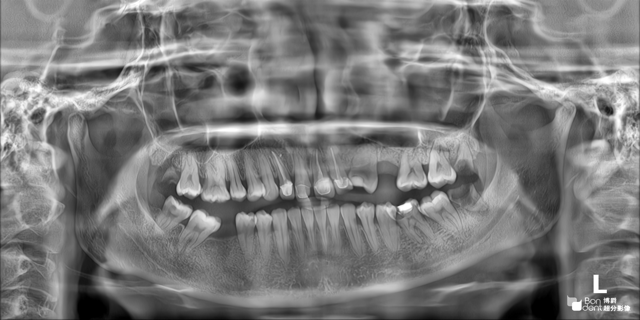
adult